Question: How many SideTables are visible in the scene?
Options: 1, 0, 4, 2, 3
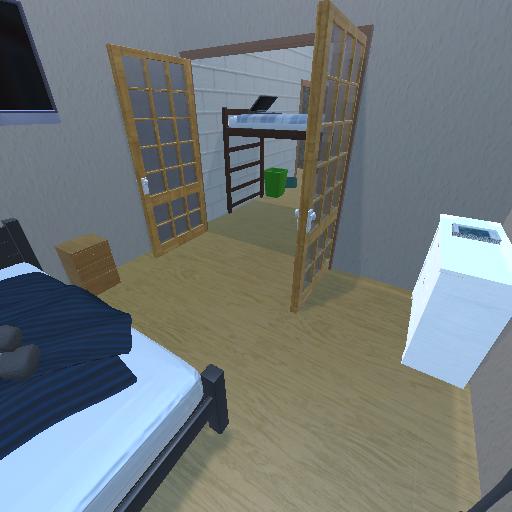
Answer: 1